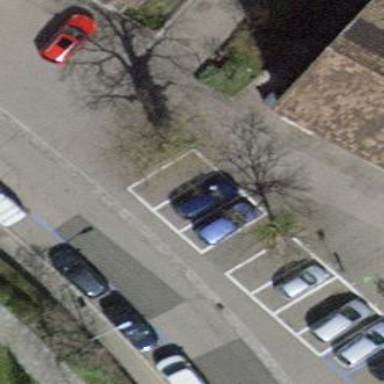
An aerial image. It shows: Street-side parking area.